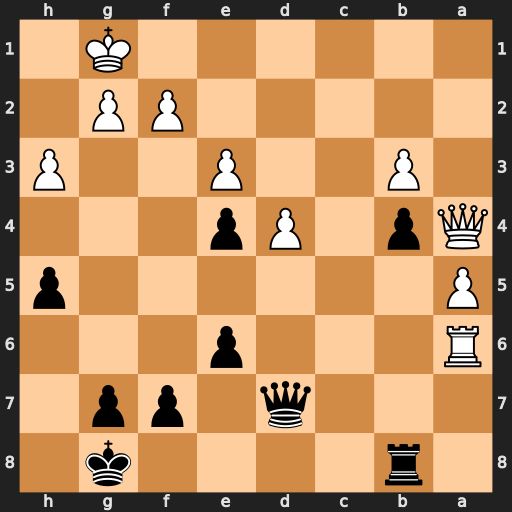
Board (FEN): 1r4k1/3q1pp1/R3p3/P6p/Qp1Pp3/1P2P2P/5PP1/6K1
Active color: b
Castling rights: -
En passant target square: -
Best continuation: Qxa4 bxa4 b3